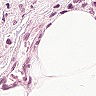
Metastatic tissue present: no